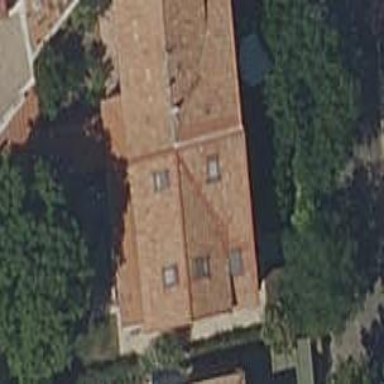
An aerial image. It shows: Terrace building.